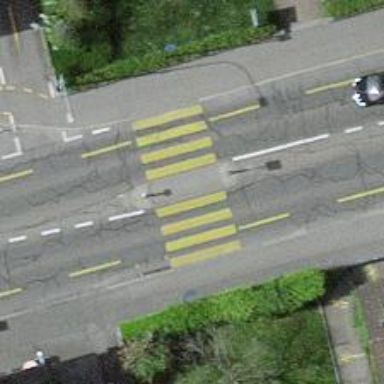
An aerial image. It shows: Marked crossing with pedestrian island.